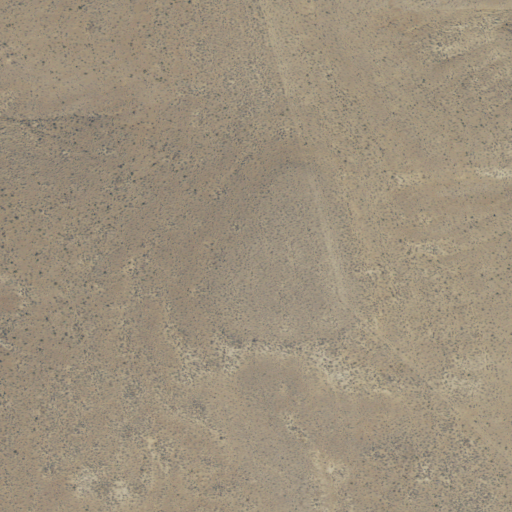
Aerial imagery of mountain in Oregon named Buckbrush Poison Butte containing shrub and grassland